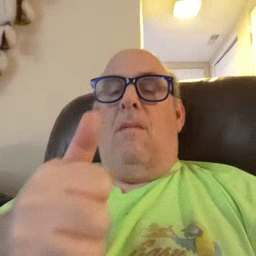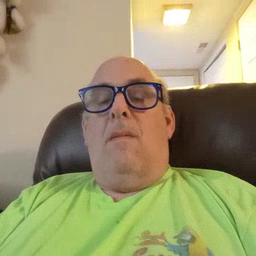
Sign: yourself